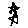
Label: star